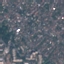
Land use / land cover: Residential